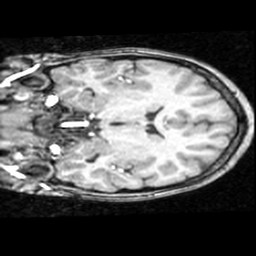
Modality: T1w
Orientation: coronal
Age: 15
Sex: female
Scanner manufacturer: ge
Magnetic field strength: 1.5 T
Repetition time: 0.03333 s
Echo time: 0.008 s